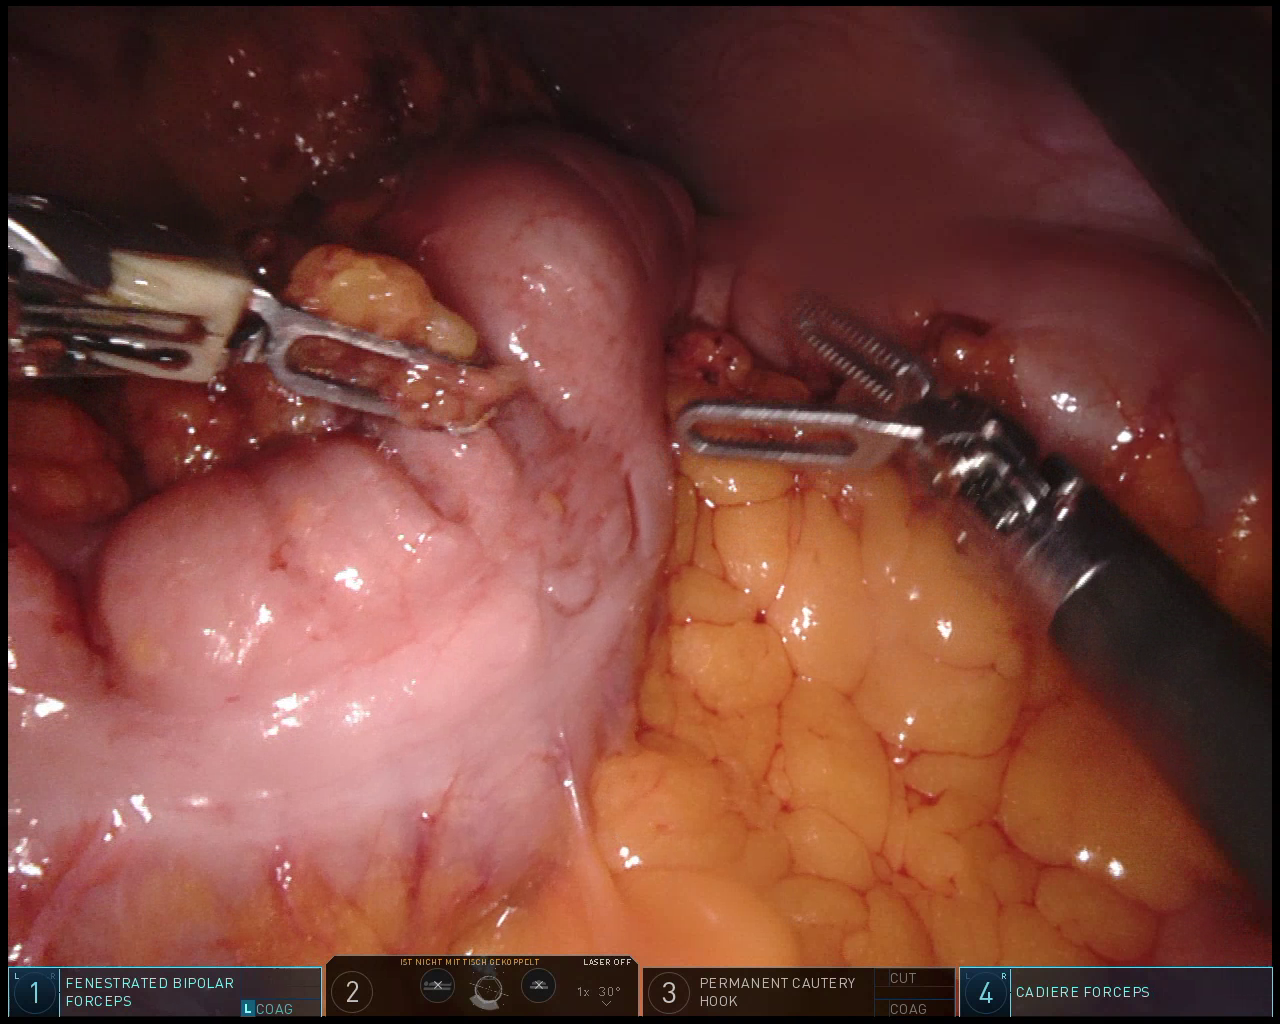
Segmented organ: colon
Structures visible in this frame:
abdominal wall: yes
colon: yes
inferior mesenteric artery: no
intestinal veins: no
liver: no
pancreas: no
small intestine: no
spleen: no
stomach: no
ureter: no
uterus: no
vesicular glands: no